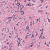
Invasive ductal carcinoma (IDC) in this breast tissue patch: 1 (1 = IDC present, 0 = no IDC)